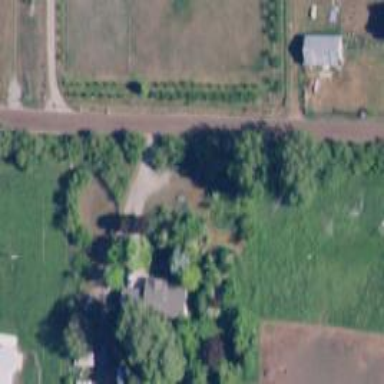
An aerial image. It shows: Driveway leading to service road.